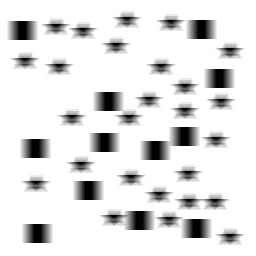
Squares: 12
Triangles: 0
Stars: 26
Total shapes: 38